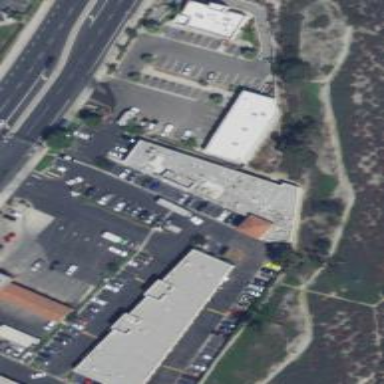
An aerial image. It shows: Retail building.